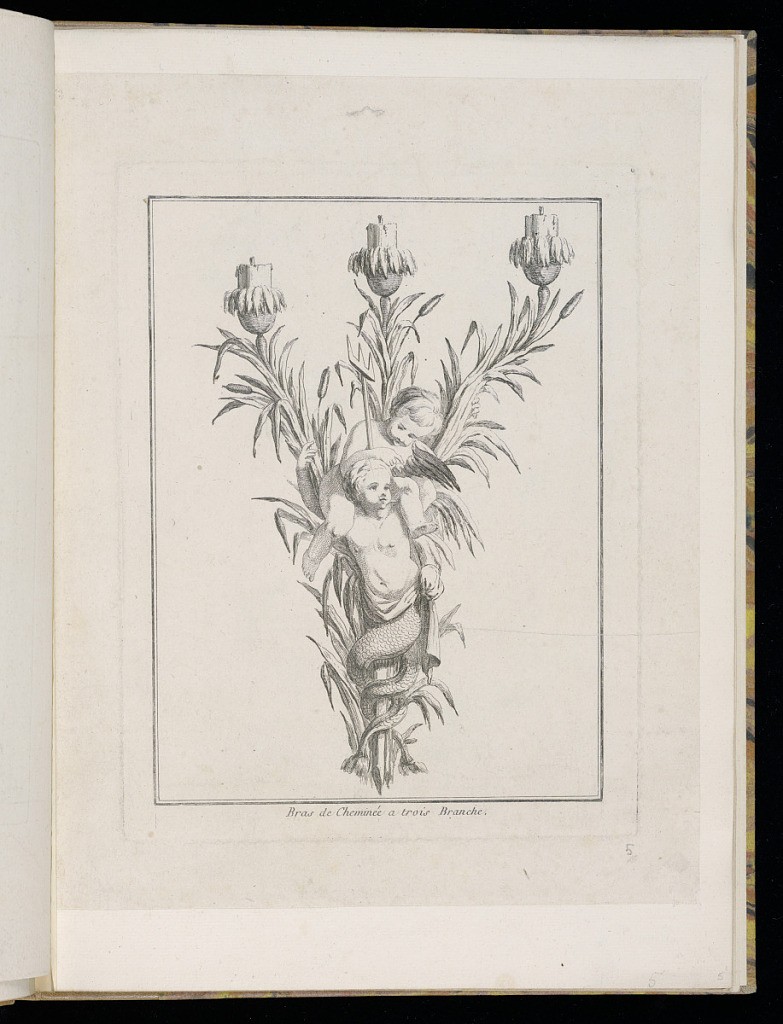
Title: Bras de Cheminée a trois Branche
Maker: Clément Pierre Marillier, French, 1740 – 1808
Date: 1763
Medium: Etching and engraving on paper
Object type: Print
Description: Design for a wall light (wall sconce) with three lights (candles) featuring two putti, one with a fish tail, a trident, and reeds. The plate is titled.